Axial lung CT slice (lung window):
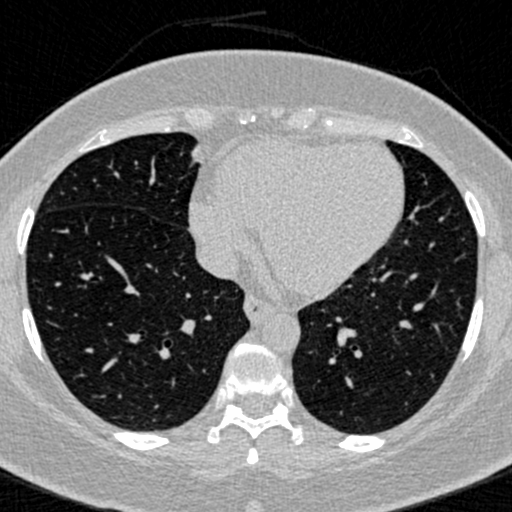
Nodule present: no